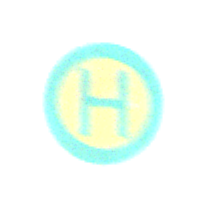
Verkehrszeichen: Haltestelle
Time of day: MorningAfternoon
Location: Outdoor (RoadRail)
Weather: Clear
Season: NotSpecified
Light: Natural